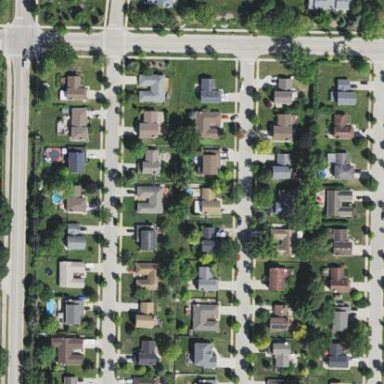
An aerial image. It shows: Sidewalk.